Interaction volume radius: 5 \u00c5
Interaction volume height: 20 \u00c5
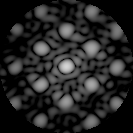
Disorder parameter: 0.2485